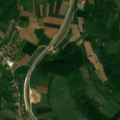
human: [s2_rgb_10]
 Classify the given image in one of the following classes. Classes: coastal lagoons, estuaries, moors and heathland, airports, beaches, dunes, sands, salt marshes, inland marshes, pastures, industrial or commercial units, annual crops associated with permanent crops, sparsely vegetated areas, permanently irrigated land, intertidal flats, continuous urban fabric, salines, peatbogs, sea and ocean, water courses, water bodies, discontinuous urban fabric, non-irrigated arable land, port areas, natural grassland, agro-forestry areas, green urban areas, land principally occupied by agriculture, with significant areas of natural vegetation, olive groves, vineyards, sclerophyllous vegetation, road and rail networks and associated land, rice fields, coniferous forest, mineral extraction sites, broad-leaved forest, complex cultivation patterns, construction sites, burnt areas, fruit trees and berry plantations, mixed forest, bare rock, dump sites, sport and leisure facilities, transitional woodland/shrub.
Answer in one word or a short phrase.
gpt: non-irrigated arable land, complex cultivation patterns, land principally occupied by agriculture, with significant areas of natural vegetation, broad-leaved forest